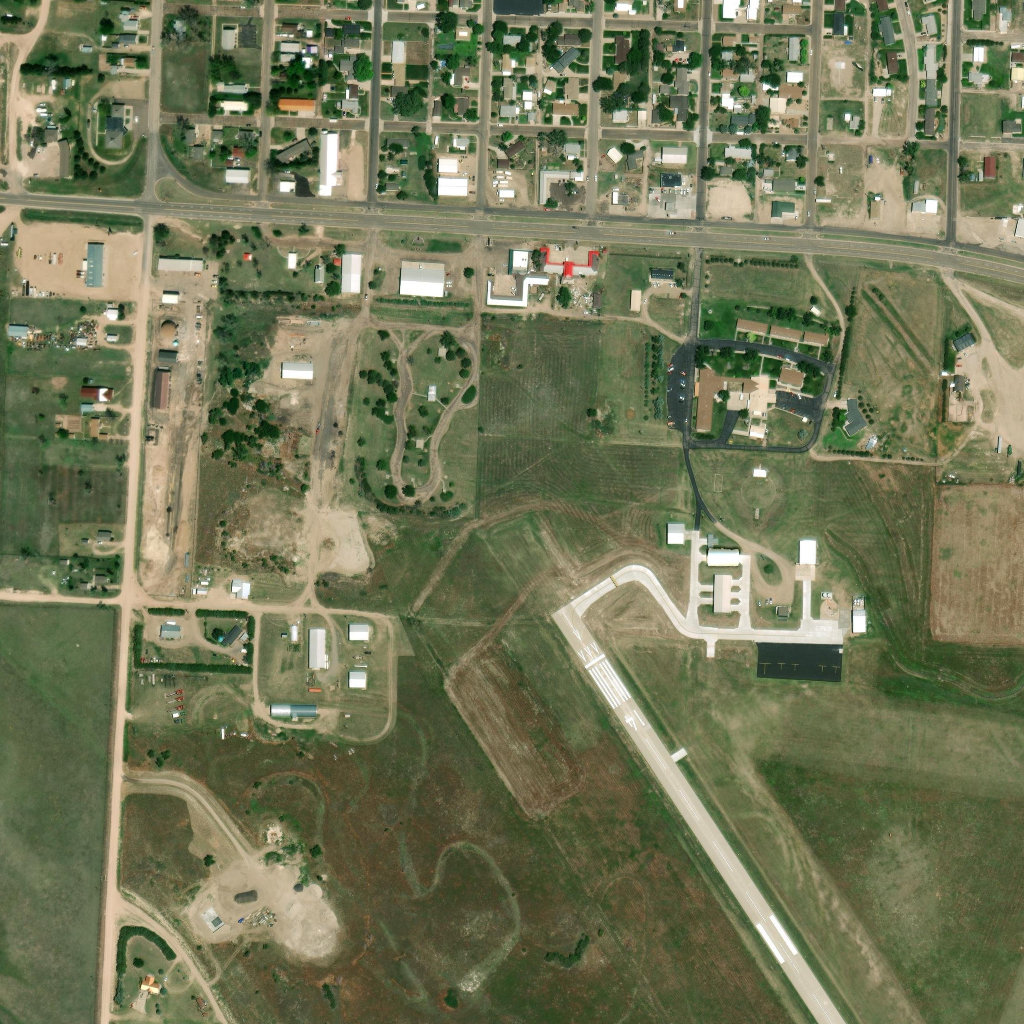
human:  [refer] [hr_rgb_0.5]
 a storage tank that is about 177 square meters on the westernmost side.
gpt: <box>[[15, 31, 17, 33, 0]]</box>